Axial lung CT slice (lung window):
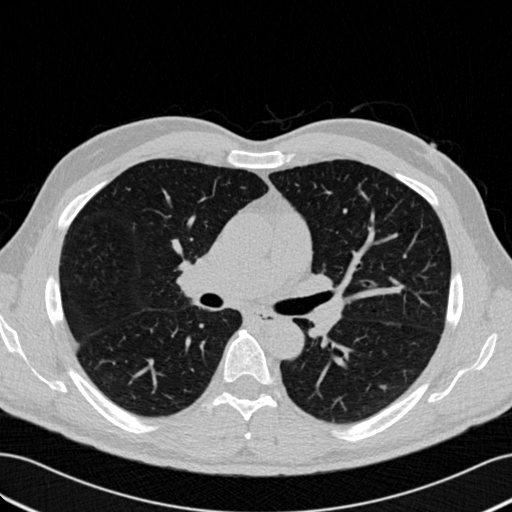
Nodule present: no